На наклонную плоскость, составляющую угол $\alpha$ с горизонтом, поставили ящик массой $M$. Между дном и крышкой ящика с помощью пружин закрепили груз массы $m$ (см. рисунок).  Груз совершает гармонические колебания, описываемые уравнением $x=A \sin \frac{2 \pi}{T} t$, где $x$ — смещение груза вдоль оси $X$, перпендикулярной наклонной плоскости, $A$ — амплитуда колебаний, $T$ — их период. Коэффициент трения ящика о плоскость $\mu=\operatorname{tg} \alpha$.
Найдите среднюю скорость движения ящика за время, много большее $T$, полагая, что ящик все это время двигался поступательно и не подпрыгивал по наклонной плоскости.
Найдите условие, при котором ящик не будет подпрыгивать.
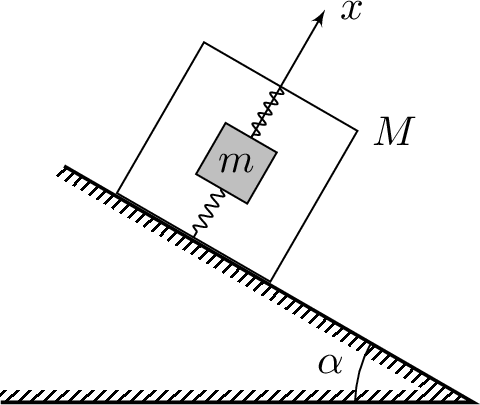
Найдите среднюю скорость движения ящика за время, много большее $T$, полагая, что ящик все это время двигался поступательно и не подпрыгивал по наклонной плоскости.
Решение: Запишем второй закон Ньютона для груза на пружинах: $$ m \frac{d^{2} x}{d t^{2}}=-m g \cos \alpha+F, \quad (1) $$ где $F$ — сила, действующая на груз со стороны пружин. Ускорение груза $\frac{d^{2} x}{d t^{2}}$, совершающего гармонические колебания, выражается соотношением $$ \frac{d^{2} x}{d t^{2}}=-A \omega^{2} \sin \omega t, \omega=\frac{2 \pi}{T}. $$ Сила реакции наклонной плоскости, действующая на ящик, $$ N=(M-m) g \cos \alpha+F. \quad (2) $$ Подставив в $(2)$ выражение для $F$ из $(1)$, получим $$ N=M g \cos \alpha-m A \omega^{2} \sin \omega t. \quad (3) $$ Ящик не будет подпрыгивать, если в любой момент времени $N>0$, что выполняется при условии $M g \cos \alpha>\omega^{2} A m$, т.е. при $$ \frac{M}{m}>\frac{4 \pi^{2}}{g T^{2}} \frac{A}{\cos \alpha}. $$ Поскольку, согласно условию задачи, $\mu=\operatorname{tg} \alpha$, то всегда $F_{тр}=\mu N$. Следовательно, для любого момента времени $$ a(t)=\frac{M g \sin \alpha-\mu N}{M}=\mu \frac{m}{M} A \omega^{2} \sin \omega t. $$ Скорость движения ящика $$ v(t)=\int \limits_{0}^{t} a(t) d t=\mu \frac{m}{M} A \omega(1-\cos \omega t). \quad (4) $$ Из $(4)$ видно, что скорость ящика изменяется с периодом $T$, поэтому средняя скорость за большое время равна $$ v_{ср}=\frac{1}{T} \int \limits_{0}^{T} v(t) d t=2 \pi \frac{A m}{T M} \operatorname{tg} \alpha. $$
Ответ: $$ v_{ср}=2 \pi \frac{A m}{T M} \operatorname{tg} \alpha. $$

Найдите условие, при котором ящик не будет подпрыгивать.
Ответ: Ящик не будет подпрыгивать, если в любой момент времени $N>0$, что выполняется при условии $M g \cos \alpha>\omega^{2} A m$, т.е. при $$ \frac{M}{m}>\frac{4 \pi^{2}}{g T^{2}} \frac{A}{\cos \alpha}. $$
Темы:
T, Механика, Динамика, Колебания, Всероссийские